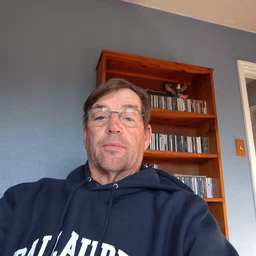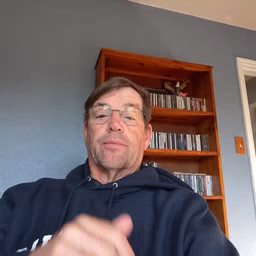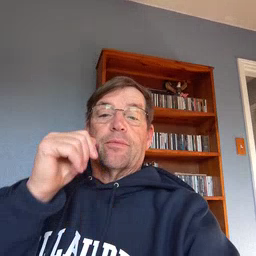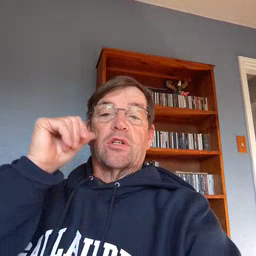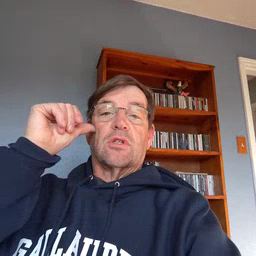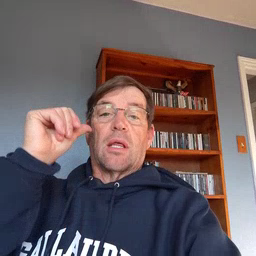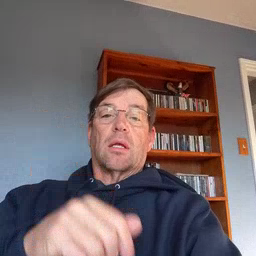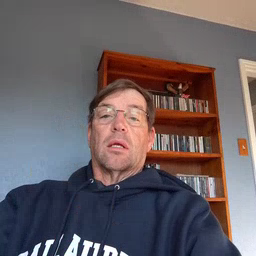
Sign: yesterday